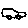
Label: car